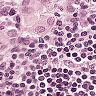
Metastatic tissue present: yes